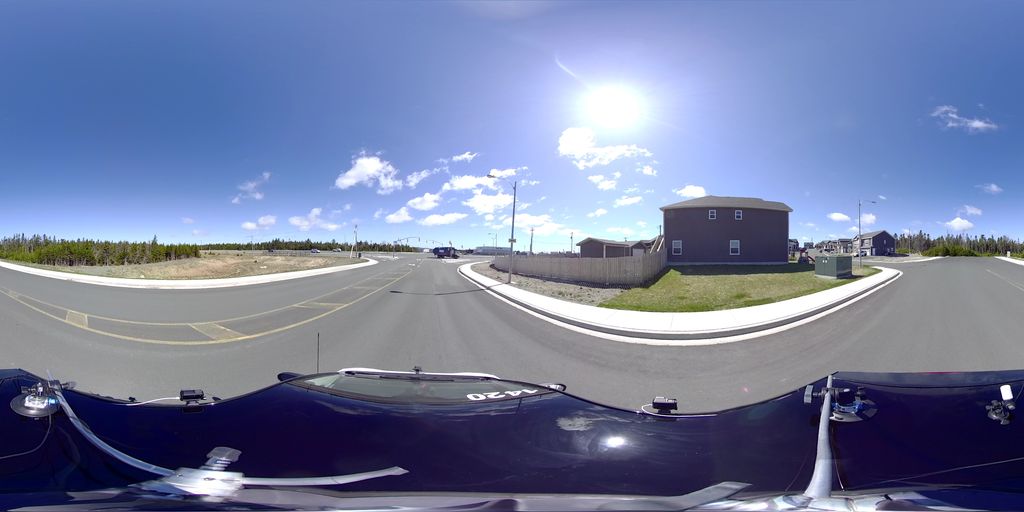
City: st_johns